Question: I have an '.xls' file with a column with some data. How do I count how many unique values contains this column?
I have googled many options, but the formulas they give there always give me errors. For example,
'''
=INDEX(List, MATCH(MIN(IF(COUNTIF($B$1:B1, List)=0, 1, MAX((COUNTIF(List, "<"&List)+1)*2))*(COUNTIF(List, "<"&List)+1)), COUNTIF(List, "<"&List)+1, 0))
'''
returns

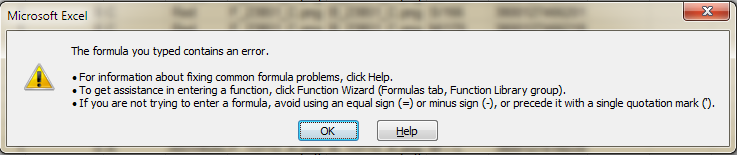
Answer: To count the number of different values in A2:A100 (not counting blanks):
'=SUMPRODUCT((A2:A100<>"")/COUNTIF(A2:A100,A2:A100&""))'
---
<URL>
'''
=SUMPRODUCT((A1:A100<>"")/COUNTIF(A1:A100,A1:A100&""))
'''
Counts within A1:A100, blank cells and ones with an empty string ("").
How does it do that? Example:
'''
A1:A100 = [1, 1, 2, "apple", "peach", "apple", "", "", -, -, -, ...]
then:
A1:A100&"" = ["1", "1", "2", "apple", "peach", "apple", "", "", "", "", "", ...]
'''
so this is needed to turn blank cells (-) into empty strings (""). If you were to count directly using blank cells, COUNTIF() returns 0. Using the trick, both "" and - are counted as the same:
'''
COUNTIF(A1:A100,A1:A100) = [2, 2, 1, 2, 1, 2, 94, 94, 0, 0, 0, ...]
but:
COUNTIF(A1:A100,A1:A100&"") = [2, 2, 1, 2, 1, 2, 94, 94, 94, 94, 94, ...]
'''
If we now want to get the count of all unique cells, excluding blanks and "", we can divide
'''
(A1:A100<>""), which is [1, 1, 1, 1, 1, 1, 0, 0, 0, 0, 0, ...]
'''
by our intermediate result, COUNTIF(A1:A100,A1:A100&""), and sum up over the values.
'''
SUMPRODUCT((A1:A100<>"")/COUNTIF(A1:A100,A1:A100&""))
= (1/2 + 1/2 + 1/1 + 1/2 + 1/1 + 1/2 + 0/94 + 0/94 + 0/94 + 0/94 + 0/94 + ...)
= 4
'''
Had we used 'COUNTIF(A1:A100,A1:A100)' instead of 'COUNTIF(A1:A100,A1:A100&"")', then some of those 0/94 would have been 0/0. As division by zero is not allowed, we would have thrown an error.